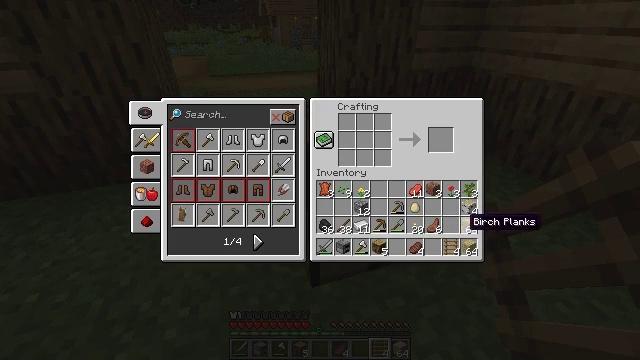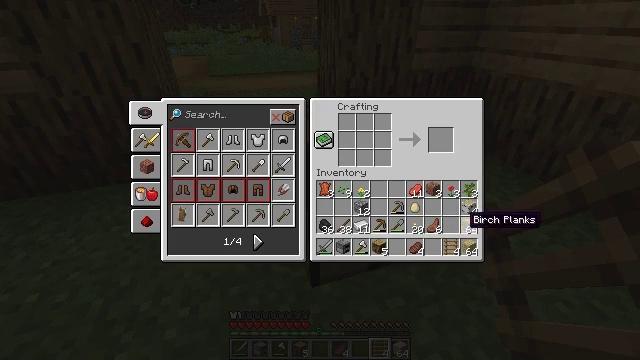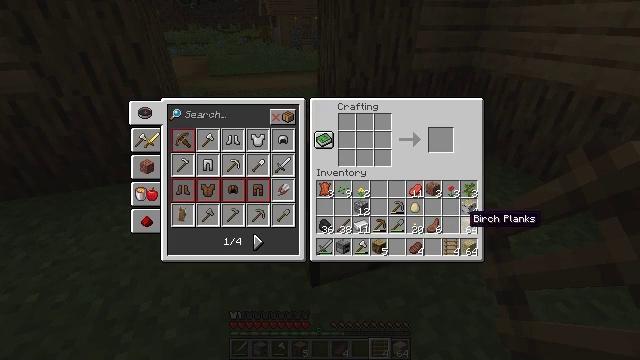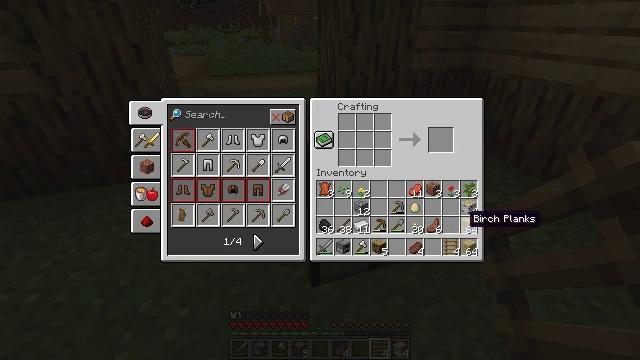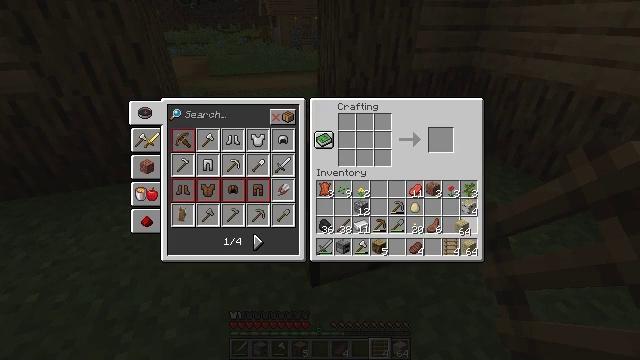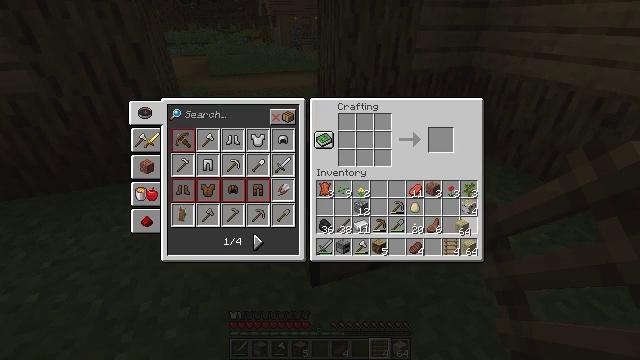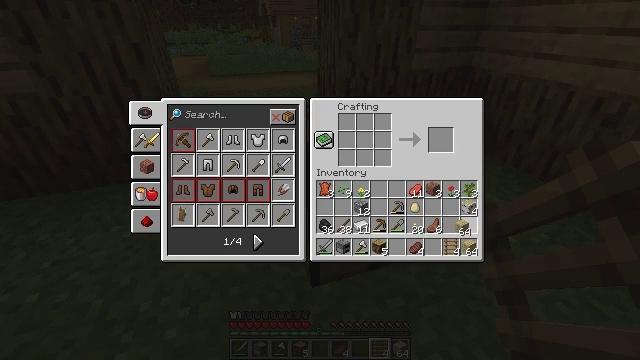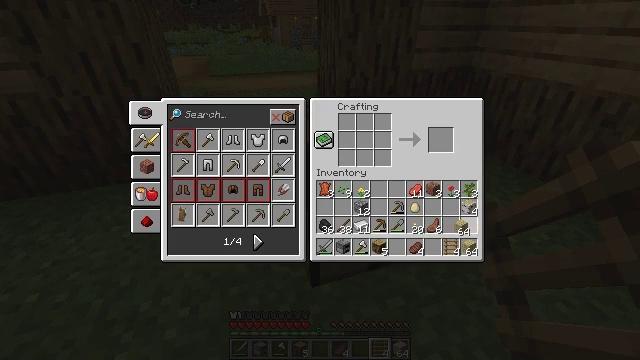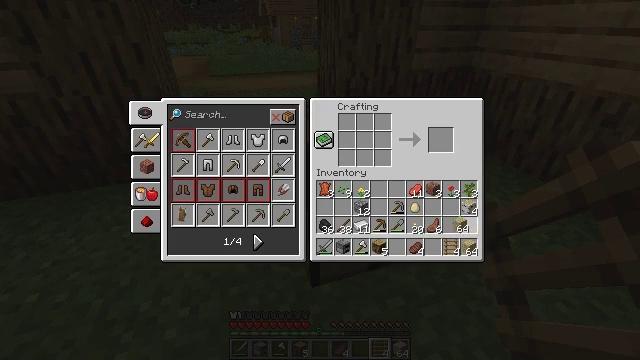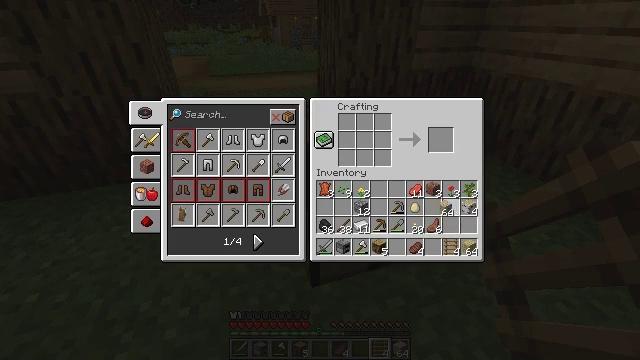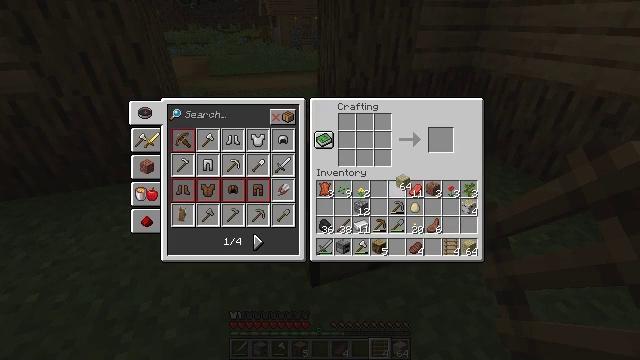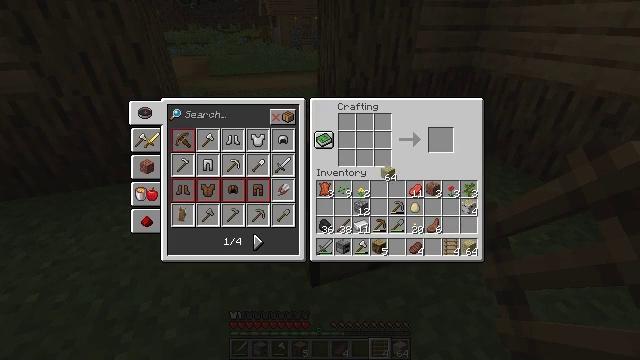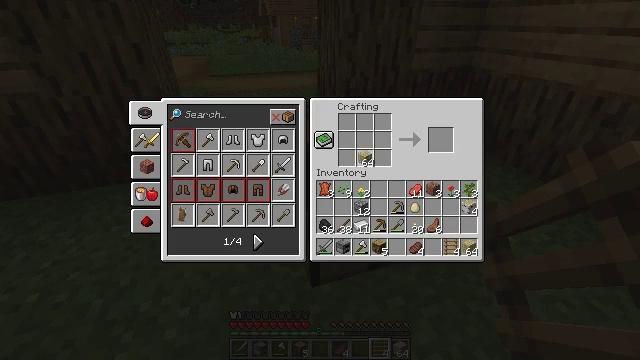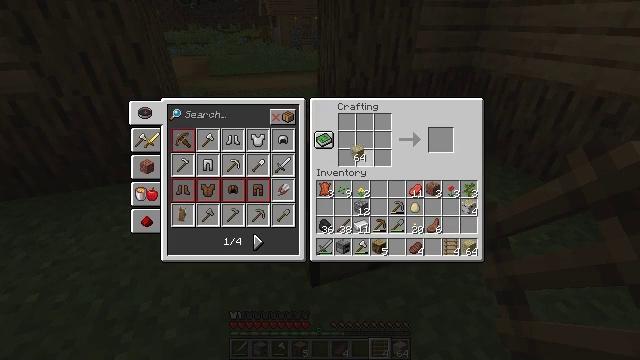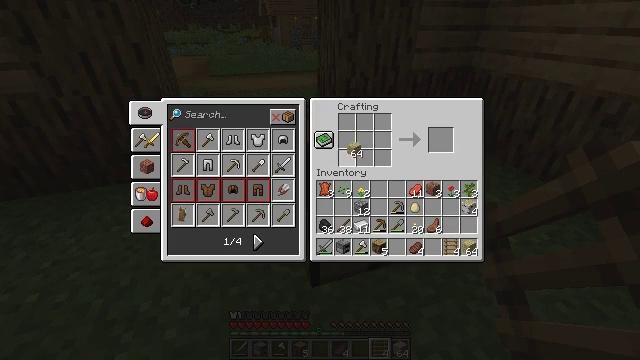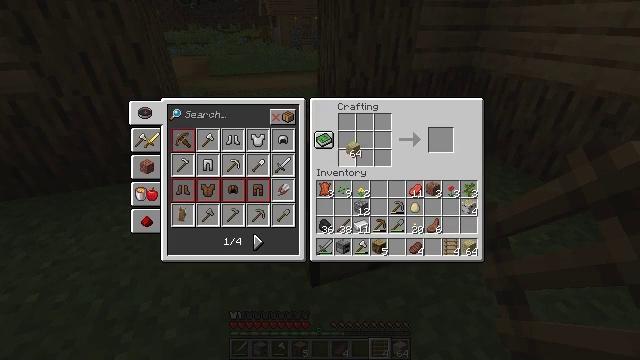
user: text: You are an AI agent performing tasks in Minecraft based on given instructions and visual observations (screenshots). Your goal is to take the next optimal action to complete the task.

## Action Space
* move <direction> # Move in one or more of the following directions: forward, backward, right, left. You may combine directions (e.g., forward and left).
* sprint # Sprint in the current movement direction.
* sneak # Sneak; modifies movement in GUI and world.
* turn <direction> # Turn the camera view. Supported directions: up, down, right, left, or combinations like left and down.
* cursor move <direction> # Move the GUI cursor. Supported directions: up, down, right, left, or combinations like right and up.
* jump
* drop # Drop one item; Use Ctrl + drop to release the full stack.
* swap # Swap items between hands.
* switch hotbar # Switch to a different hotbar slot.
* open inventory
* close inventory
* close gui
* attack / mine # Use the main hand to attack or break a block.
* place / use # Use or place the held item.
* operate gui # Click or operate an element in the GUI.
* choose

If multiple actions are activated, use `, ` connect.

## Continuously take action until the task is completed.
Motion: motion action
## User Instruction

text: Open the crafting table and craft birch slabs.
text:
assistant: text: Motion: no_op
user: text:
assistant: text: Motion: no_op
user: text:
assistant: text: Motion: no_op
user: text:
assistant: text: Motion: operate gui
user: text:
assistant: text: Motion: operate gui
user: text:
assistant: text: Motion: operate gui
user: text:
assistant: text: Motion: no_op
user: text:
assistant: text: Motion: no_op
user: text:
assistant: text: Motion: cursor move left and up
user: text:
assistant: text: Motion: cursor move left and up
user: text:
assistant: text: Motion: cursor move left and up
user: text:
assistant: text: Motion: cursor move left and up
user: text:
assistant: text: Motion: cursor move left
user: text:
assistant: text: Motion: no_op
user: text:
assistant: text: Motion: no_op
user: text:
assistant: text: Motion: no_op
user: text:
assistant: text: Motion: no_op
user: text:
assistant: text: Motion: no_op
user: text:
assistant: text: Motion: no_op
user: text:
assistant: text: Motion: no_op
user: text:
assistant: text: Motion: no_op
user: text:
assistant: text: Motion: no_op
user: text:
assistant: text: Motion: operate gui
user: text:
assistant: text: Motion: operate gui
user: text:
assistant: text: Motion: operate gui
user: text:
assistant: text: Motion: no_op
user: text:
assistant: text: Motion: no_op
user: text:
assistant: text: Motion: no_op
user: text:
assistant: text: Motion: no_op
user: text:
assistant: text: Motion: no_op